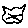
Label: cat